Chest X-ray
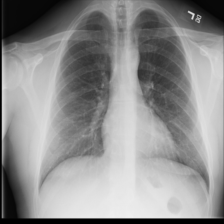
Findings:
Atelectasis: negative
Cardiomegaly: negative
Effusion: negative
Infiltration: negative
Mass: negative
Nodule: negative
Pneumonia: negative
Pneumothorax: negative
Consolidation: negative
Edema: negative
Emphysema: negative
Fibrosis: negative
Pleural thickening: negative
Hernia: negative